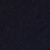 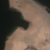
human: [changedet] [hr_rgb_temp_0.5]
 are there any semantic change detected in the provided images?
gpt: One artificial island is present in the sea.